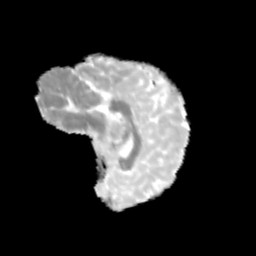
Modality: MD
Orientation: sagittal
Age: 9
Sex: female
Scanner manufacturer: siemens
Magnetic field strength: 3 T
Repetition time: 3.8 s
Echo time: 0.07 s